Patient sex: M
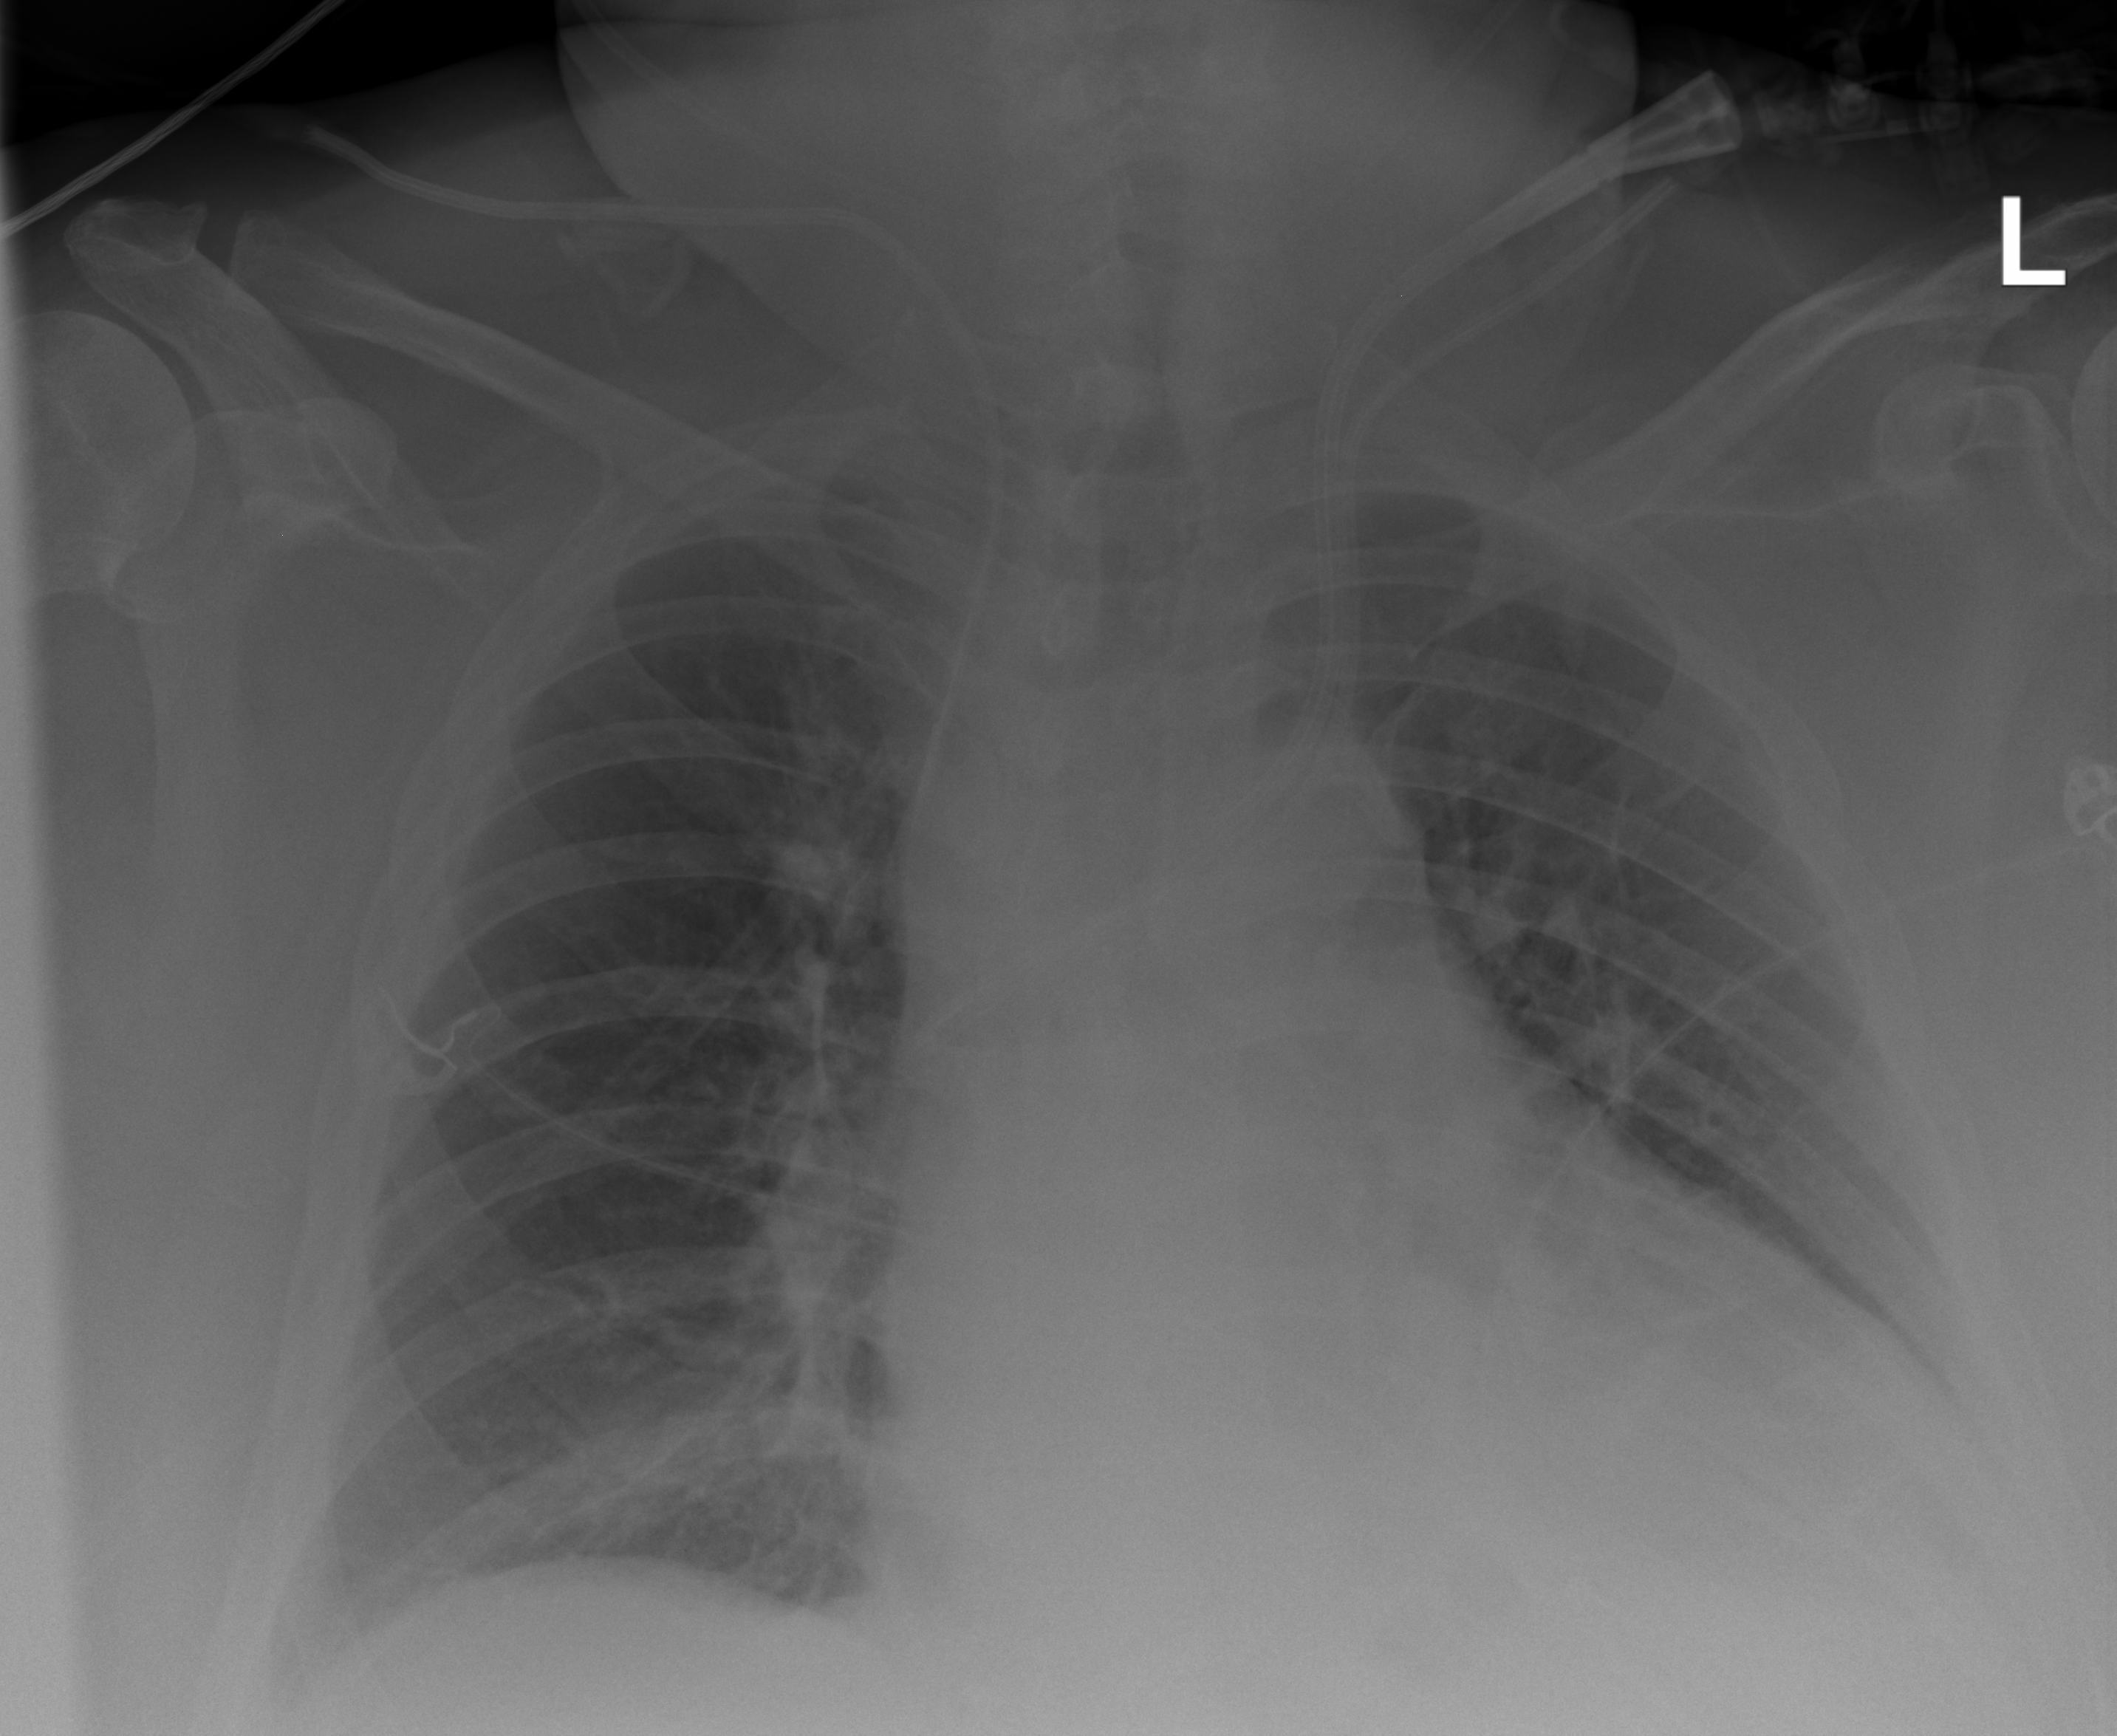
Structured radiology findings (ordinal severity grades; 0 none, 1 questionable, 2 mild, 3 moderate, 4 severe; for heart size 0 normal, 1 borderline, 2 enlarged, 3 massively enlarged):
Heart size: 1
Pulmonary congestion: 0
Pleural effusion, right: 0
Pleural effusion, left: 0
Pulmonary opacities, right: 0
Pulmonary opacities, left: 0
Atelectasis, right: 2
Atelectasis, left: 0